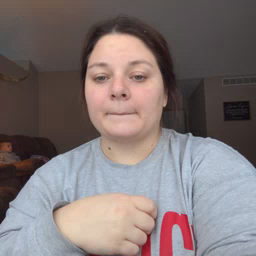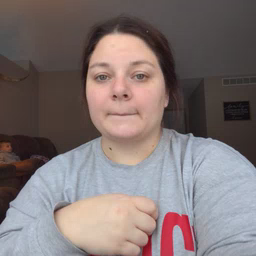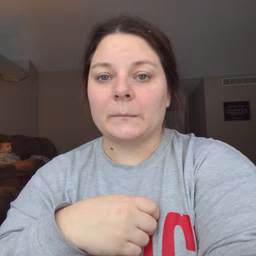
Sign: uncle